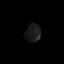
Tissue: prostate
Cell type: Epithelial cells
Senescence score: 0.3436
Nuclear area (px): 264
Mean DAPI intensity: 27.686